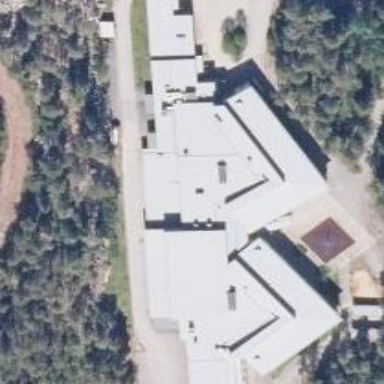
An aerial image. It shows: School.